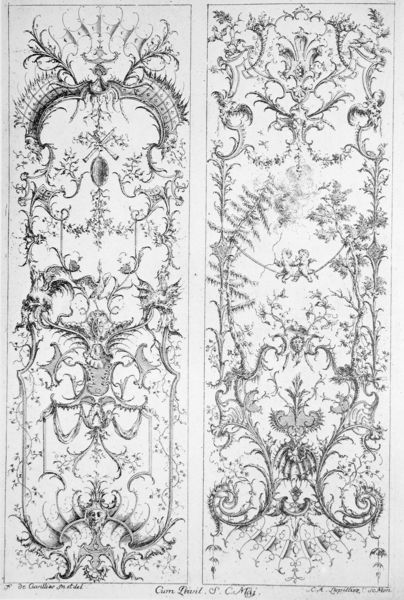
Titel: Ornamentstich (Vorlagenblatt)
Künstler: Francois d.Ä. Cuvilliés
Standort: Wien
Institution: Museum für angewandte Kunst
Schlagwörter: blätter, feder, laub, vogel, weiß, dreieck, blume, blumen, grau, schmuck, schwarz, skizze, zeichen, zeichnung, blüte, blüten, dach, muster, ornament, wand, barock, gesicht, rahmen, tod, signatur, natur, decke, blatt, pflanze, pflanzen, krone, rokoko, oval, rund, engel, ranken, schrift, papier, bogen, zwei, studie, grafik, graphik, linien, grisaille, tafel, jugendstil, tapete, symmetrie, inschrift, schmal, dekor, floral, ornamente, verzierung, stuck, rüschen, striche, rechtecke, bögen, maske, motiv, kreuz, linie, seil, linear, symmetrisch, druck, schwarz weiss, jugenstil, radierung, stich, illustration, text, strich, beschriftung, bleistift, entwurf, brokat, wandschmuck, schnörkel, amulett, plan, muschel, roccoco, vorlage, vorlagen, amor, putten, kupferstich, putti, pfeil, spirale, dreick, mucha, englisch, rundungen, ornat, vertäfelung, blätte, symbole, motive, groteske, arabeske, rocaille, zeichnug, masken, tafeln, scharf, länglich, blumig, stacheln, ornamentalisch, grotske, pfanzen, roccocco, miszer, froral, feine struktur, pflanzschlingen